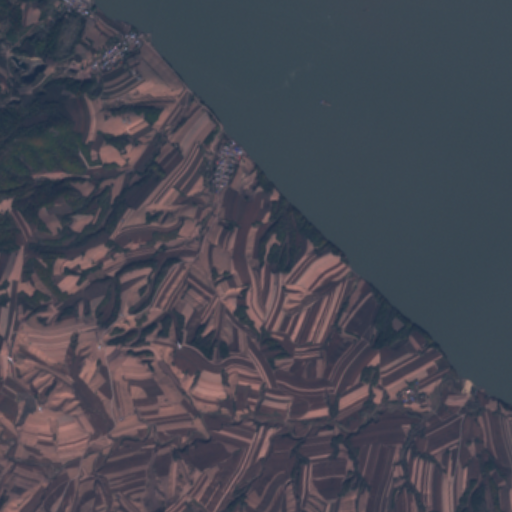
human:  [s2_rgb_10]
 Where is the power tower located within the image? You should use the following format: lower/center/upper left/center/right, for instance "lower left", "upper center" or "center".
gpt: The power tower is located in the left of the image.
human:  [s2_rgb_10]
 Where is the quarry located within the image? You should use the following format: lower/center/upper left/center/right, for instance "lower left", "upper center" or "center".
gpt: The quarry is located in the upper left of the image.
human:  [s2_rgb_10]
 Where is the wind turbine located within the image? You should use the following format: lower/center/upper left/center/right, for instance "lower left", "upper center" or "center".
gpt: The wind turbine is located in the lower left of the image.
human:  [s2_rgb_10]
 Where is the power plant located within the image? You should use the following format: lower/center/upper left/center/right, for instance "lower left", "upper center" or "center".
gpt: There is no power plant in the image.